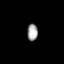
Tissue: lung
Cell type: Endothelial cells
Senescence score: 0.566
Nuclear area (px): 178
Mean DAPI intensity: 159.281